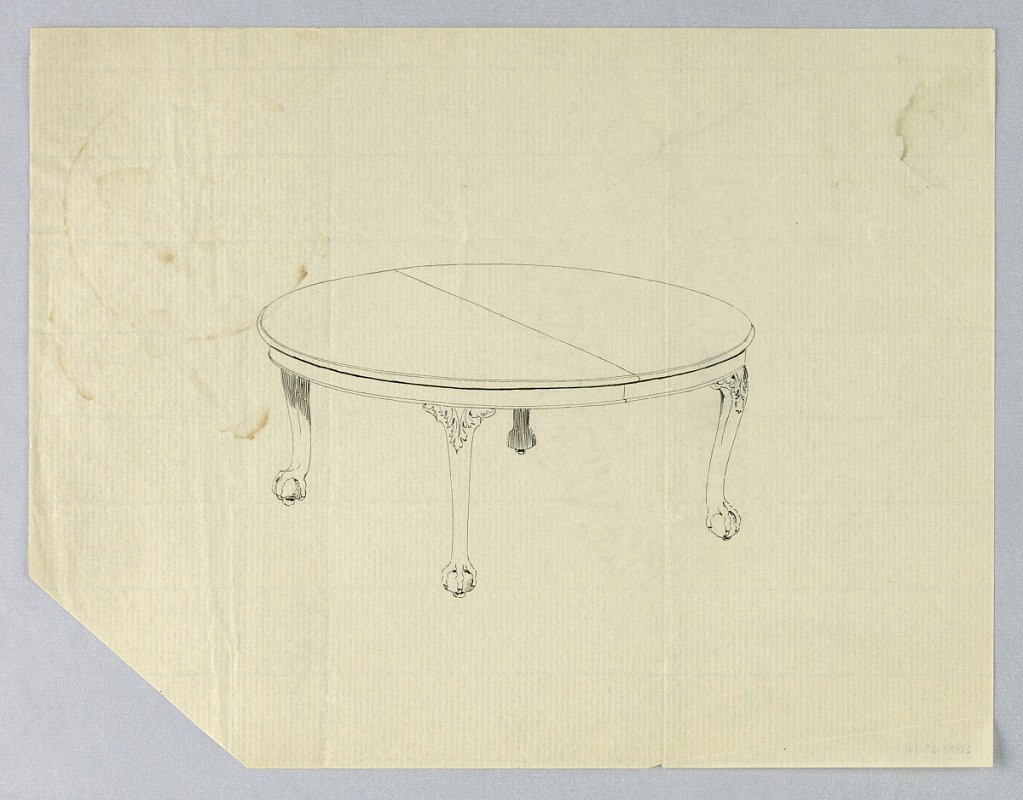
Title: Design for Round Table on Carved Cabriole Legs
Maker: A.N. Davenport Co.
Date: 1900–05
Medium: Pen and black ink on thin cream paper
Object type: Drawing
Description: Round molded table top with dividing stretcher running across center, raised on 4 carved cabriole legs with acanthus leaves at tops, terminating in ball-and-claw feet on casters.